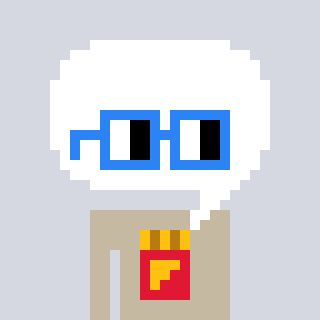
a pixel art character with square blue glasses, a speech bubble-shaped head and a bege-colored body on a cool background